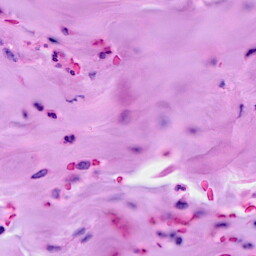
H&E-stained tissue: Breast